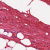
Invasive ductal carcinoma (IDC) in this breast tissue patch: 0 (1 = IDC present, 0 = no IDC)